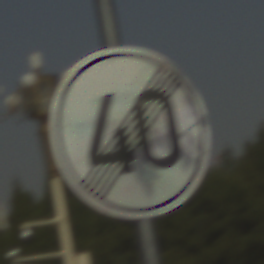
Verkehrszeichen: EndeGeschwindigkeit40
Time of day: MorningAfternoon
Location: Outdoor (Suburban)
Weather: Clear
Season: NotSpecified
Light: Natural